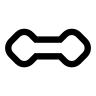
Cursor type: resize_ew
OS/theme: linux-bibata
Variant: white